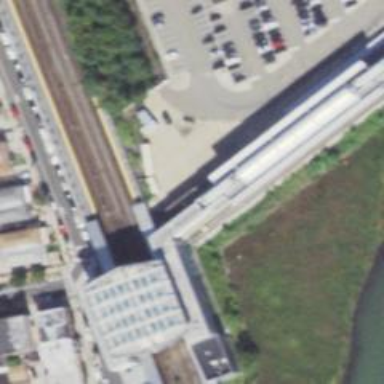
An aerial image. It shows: Train station building.